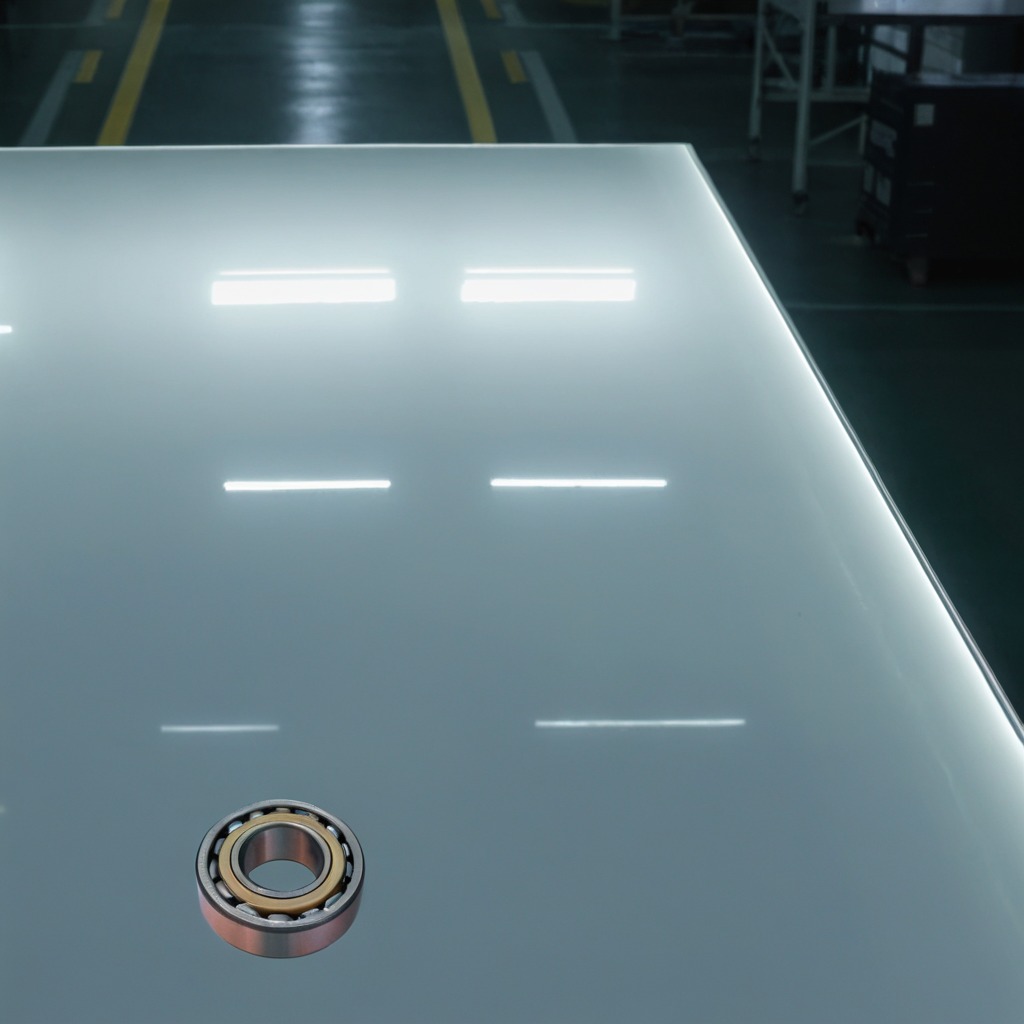
A metal ball bearing is lying on a table in a ship maintenance bay.